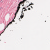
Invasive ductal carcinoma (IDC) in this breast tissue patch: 0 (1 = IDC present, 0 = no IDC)